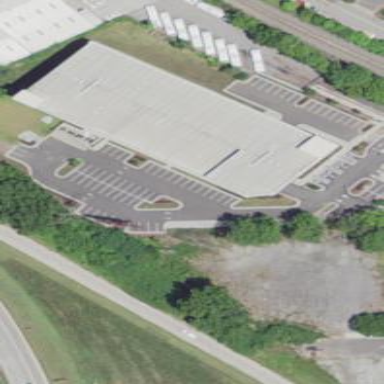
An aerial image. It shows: Parking area with asphalt surface.